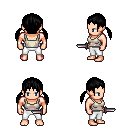
a pixel art fantasy rpg character, male body template, human, light skin, white pirate shirt, white pants, black twin-tailed hairstyle, dagger, four views (front, back, left, right), 2x2 character sprite sheet, small pixel art, hard edges, no anti-aliasing